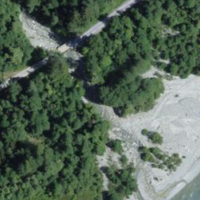
EUNIS habitat code: 47
Species observed at this site:
Campanula trachelium